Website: ulta-beauty
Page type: account-selection
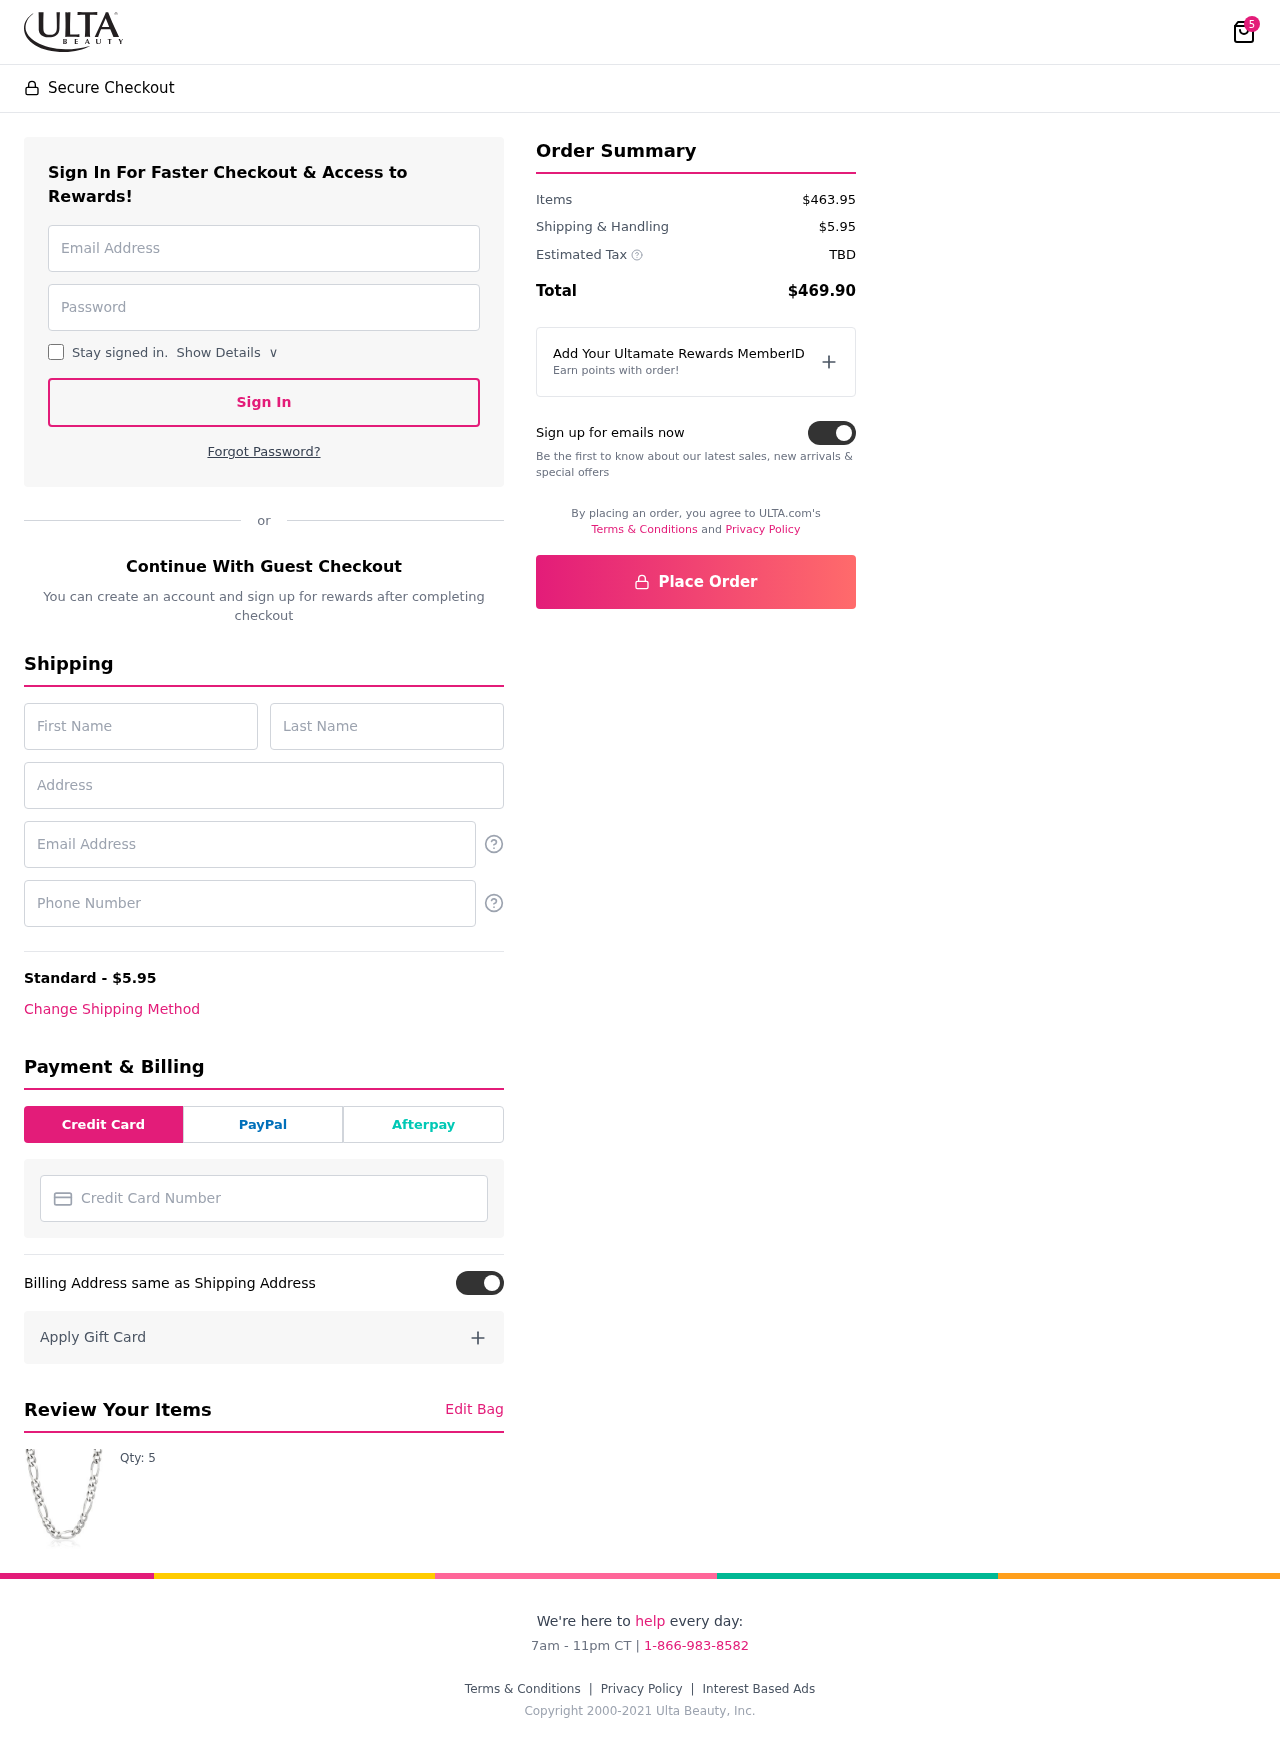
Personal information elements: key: PII_CARD_NUMBER
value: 4493 2755 9197 8048
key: PII_EMAIL
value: leslieball@gmail.com
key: PII_EMAIL2
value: leslieball@gmail.com
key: PII_FIRSTNAME
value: Leslie
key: PII_LASTNAME
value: Ball
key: PII_PHONE
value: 4538664418
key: PII_STREET
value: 0508 Anderson Avenue
Product elements: key: PRODUCT1_QUANTITY
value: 5
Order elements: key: ORDER_NUM_ITEMS
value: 5
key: ORDER_SHIPPING_COST
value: $5.95
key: ORDER_SUBTOTAL
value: $463.95
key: ORDER_TAX
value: TBD
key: ORDER_TOTAL
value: $469.90